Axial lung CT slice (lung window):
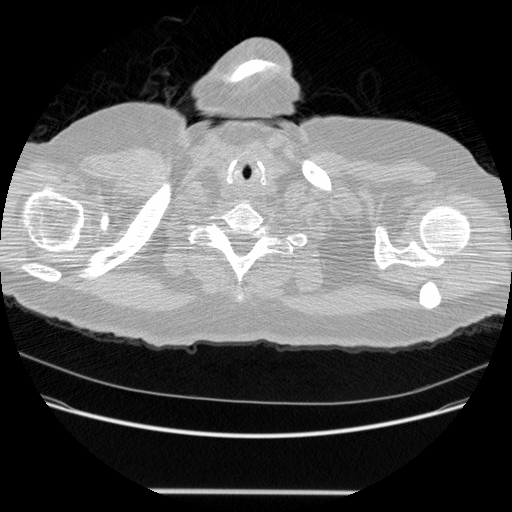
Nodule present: no